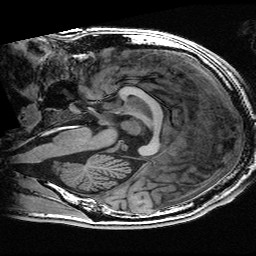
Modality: T1w
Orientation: sagittal
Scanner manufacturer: ge
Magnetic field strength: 3 T
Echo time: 0.00318 s